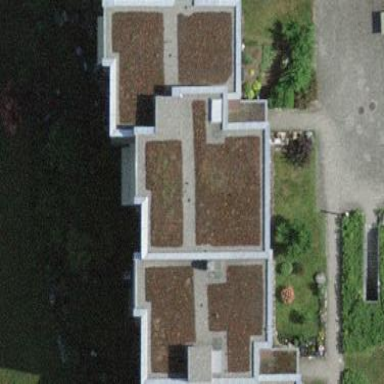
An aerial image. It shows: Image showing building with apartments.